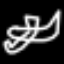
Label: airplane